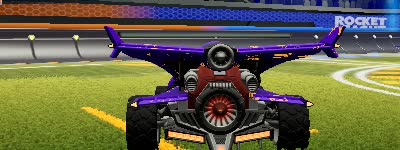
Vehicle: aftershock